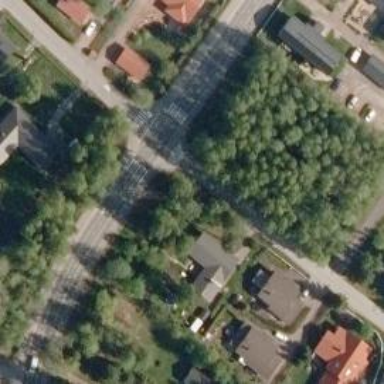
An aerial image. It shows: Road with "give way" sign.